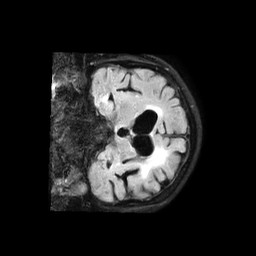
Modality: FLAIR
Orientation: coronal
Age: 65
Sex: female
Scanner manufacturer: philips
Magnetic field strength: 1.5 T
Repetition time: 6 s
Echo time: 0.1023 s